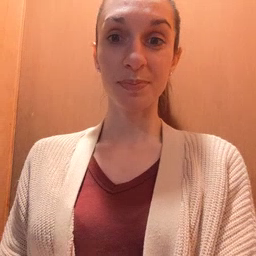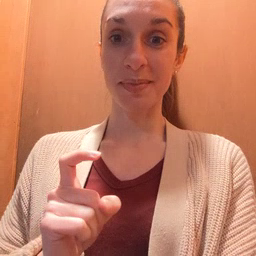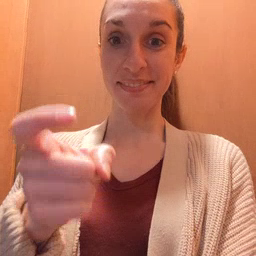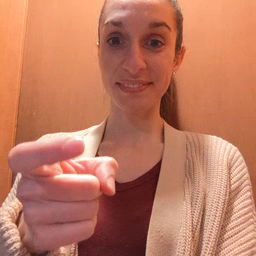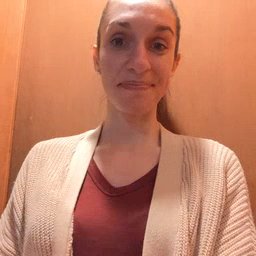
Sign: give